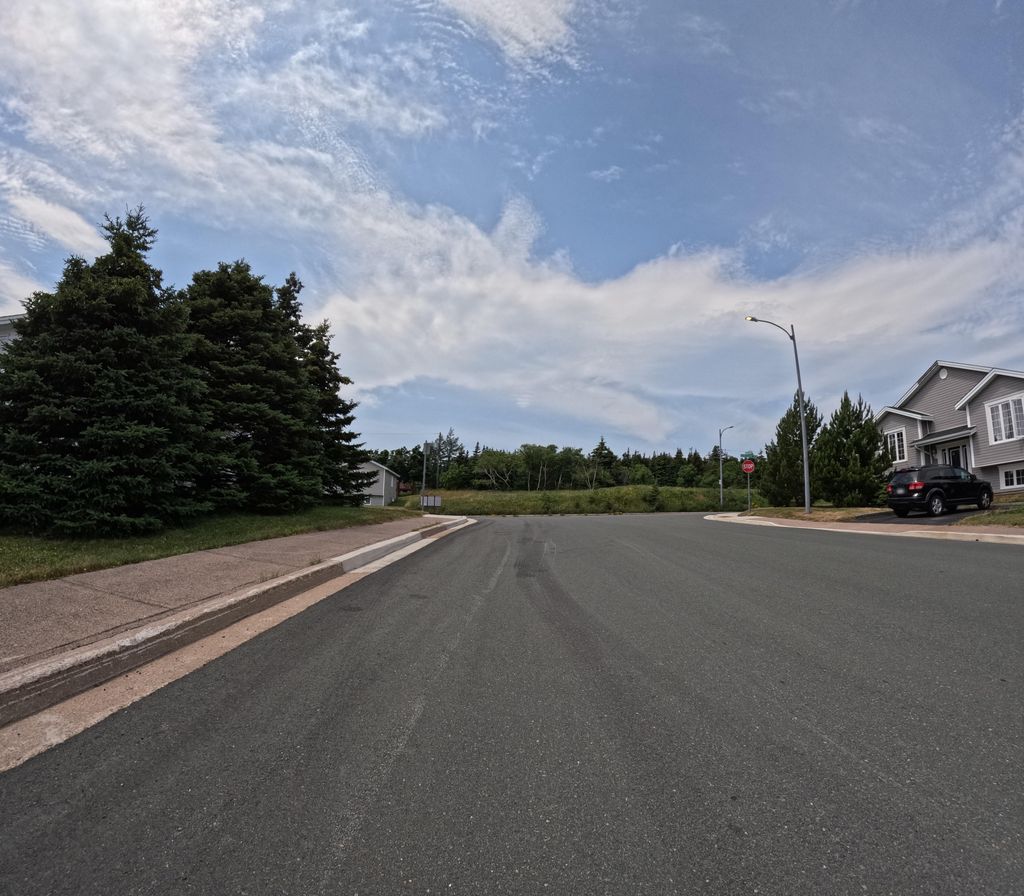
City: st_johns